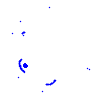
Particle: pion